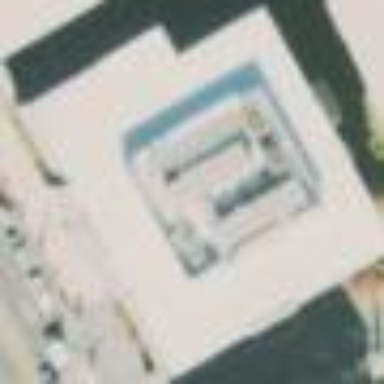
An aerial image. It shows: Office building.